Field crop: tomato
Growth stage: 1
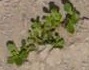
Species: portulaca